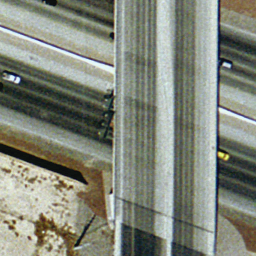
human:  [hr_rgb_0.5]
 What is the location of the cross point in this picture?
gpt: up and center